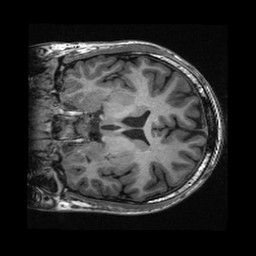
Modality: T1w
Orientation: coronal
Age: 21
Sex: male